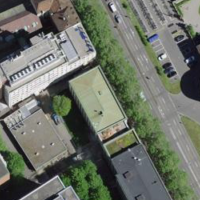
EUNIS habitat code: 54
Species observed at this site:
Tachymarptis melba
Corvus corone
Cyanistes caeruleus
Sturnus vulgaris
Chloris chloris
Streptopelia decaocto
Dendrocopos major
Phoenicurus ochruros
Prunella modularis
Passer domesticus
Fringilla coelebs
Columba palumbus
Carduelis carduelis
Turdus merula